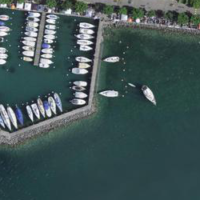
EUNIS habitat code: 14
Species observed at this site:
Beta vulgaris